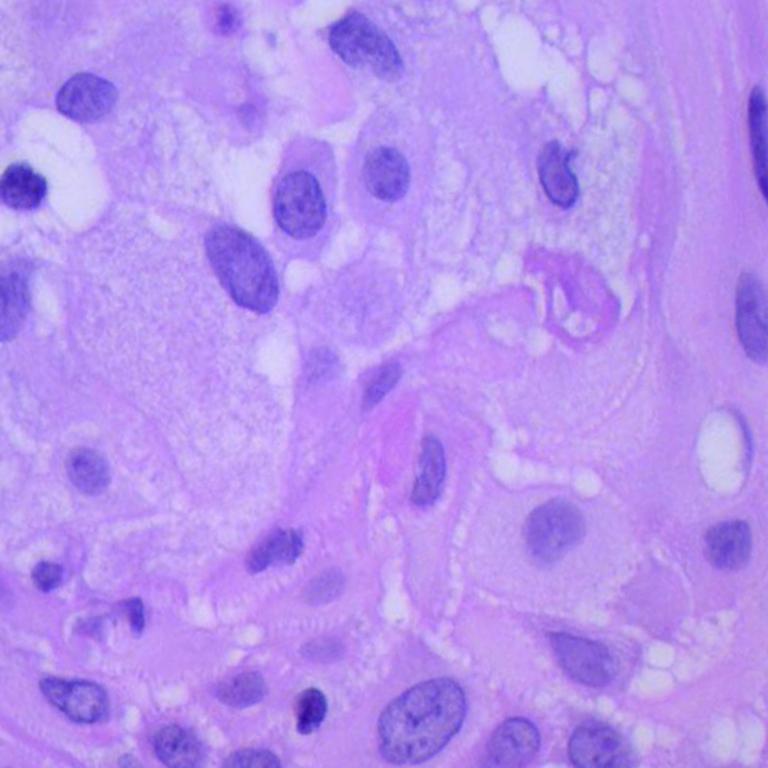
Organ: lung
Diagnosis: squamous carcinomas